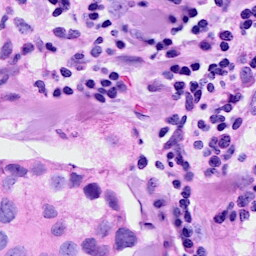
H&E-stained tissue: Breast